Field crop: maize
Growth stage: 1
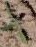
Species: atriplex